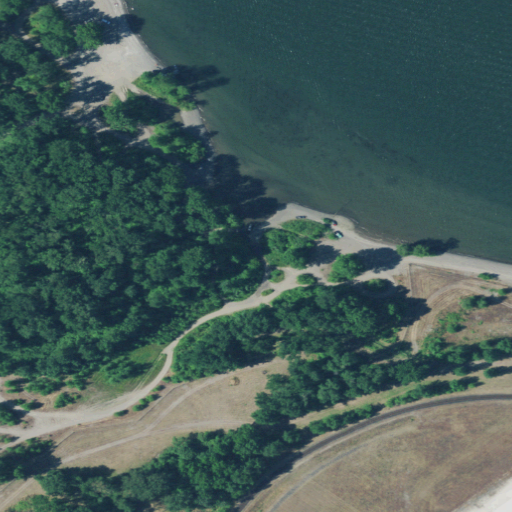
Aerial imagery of levee in Oregon named Slaughters Dike containing open water, herbaceous wetlands, woody wetlands, barren land, medium intensity development, high intensity development, and low intensity development